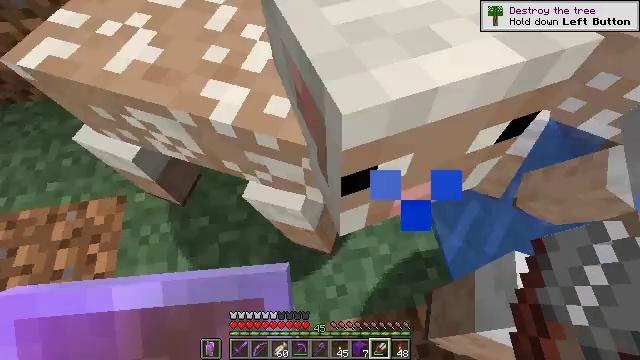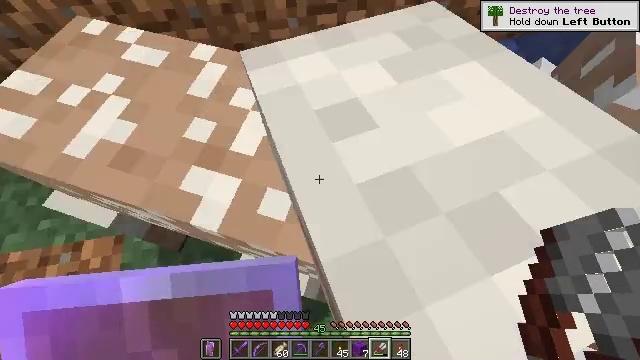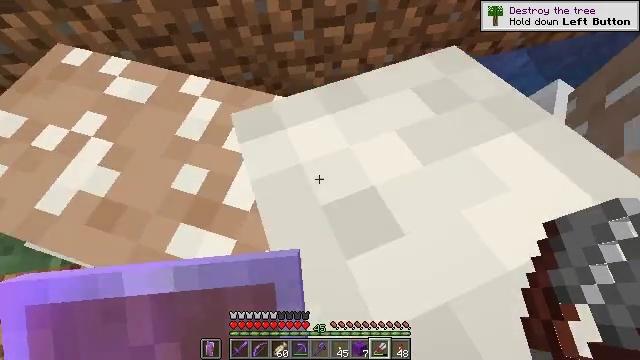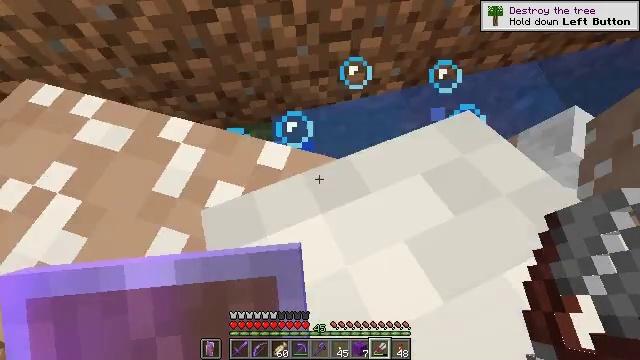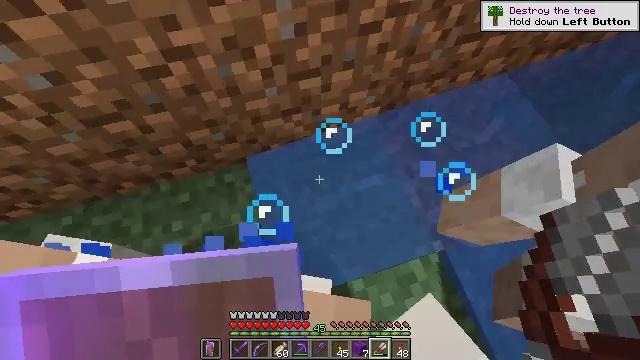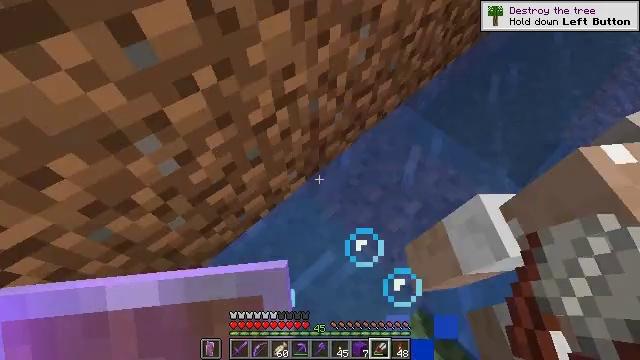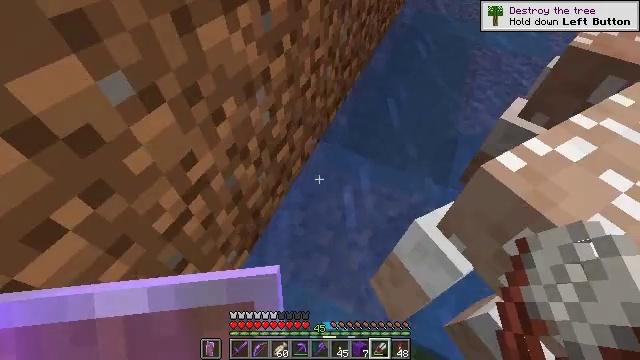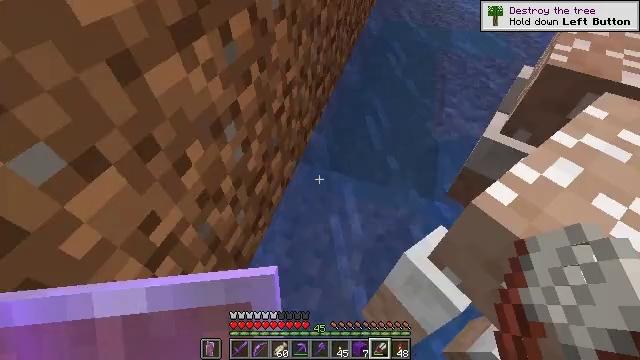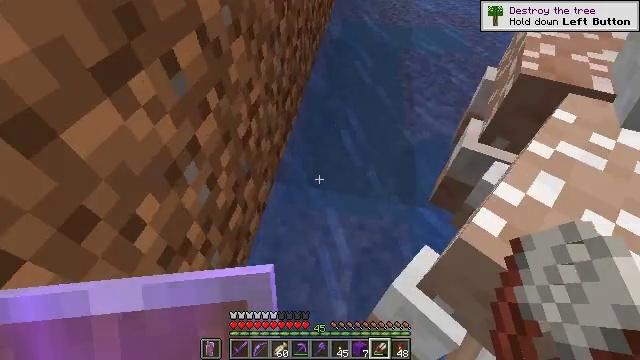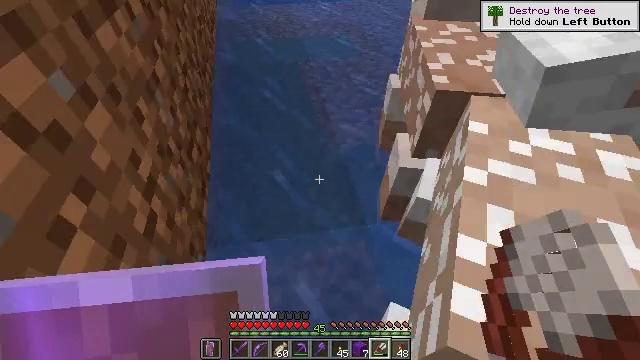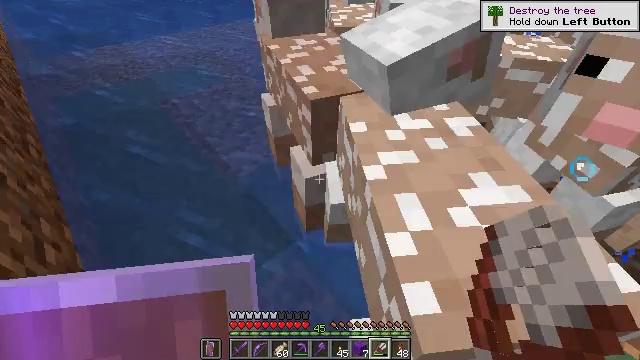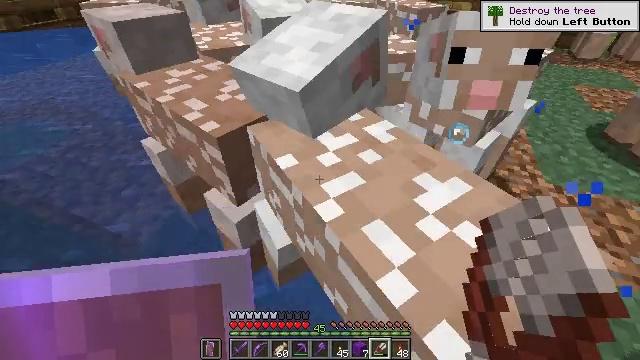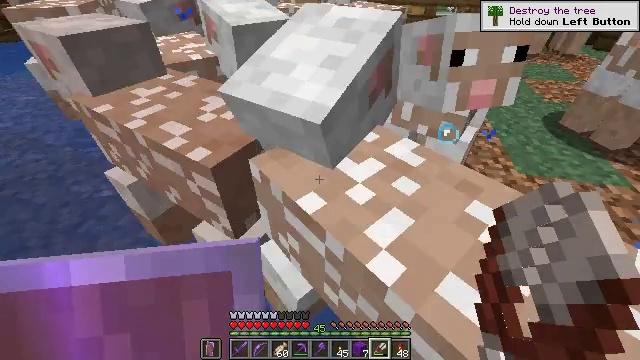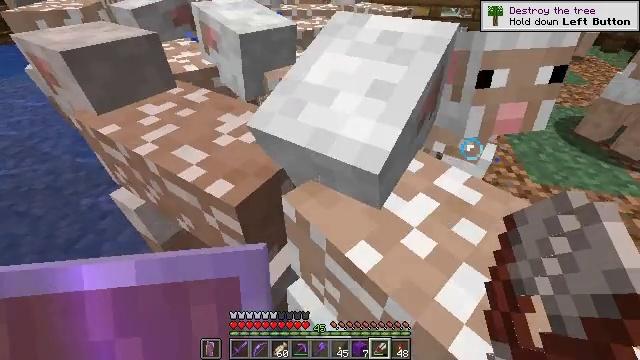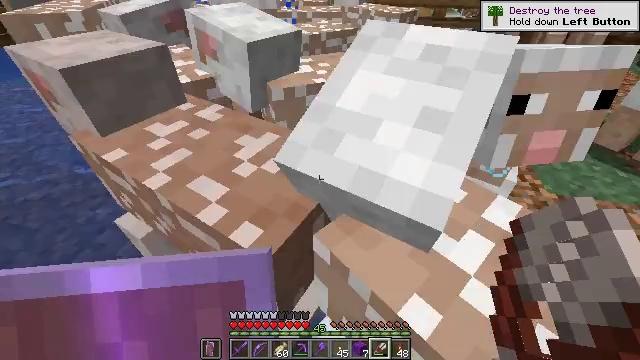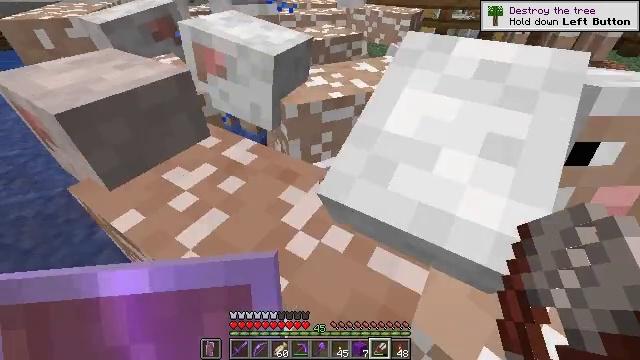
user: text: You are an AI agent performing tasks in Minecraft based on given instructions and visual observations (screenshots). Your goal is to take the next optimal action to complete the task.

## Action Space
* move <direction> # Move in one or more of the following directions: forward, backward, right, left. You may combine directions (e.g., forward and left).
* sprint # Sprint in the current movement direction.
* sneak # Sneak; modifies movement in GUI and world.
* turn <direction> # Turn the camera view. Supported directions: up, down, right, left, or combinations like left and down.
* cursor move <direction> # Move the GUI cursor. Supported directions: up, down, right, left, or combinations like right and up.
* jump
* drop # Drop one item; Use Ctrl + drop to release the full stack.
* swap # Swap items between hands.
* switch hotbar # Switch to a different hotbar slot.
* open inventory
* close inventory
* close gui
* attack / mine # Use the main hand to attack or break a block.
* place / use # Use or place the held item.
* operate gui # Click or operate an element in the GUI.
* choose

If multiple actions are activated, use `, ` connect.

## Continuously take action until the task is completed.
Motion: motion action
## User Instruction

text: Gather the light blue shulker box by attacking it.
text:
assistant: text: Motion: move forward
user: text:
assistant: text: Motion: move forward
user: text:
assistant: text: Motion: move forward
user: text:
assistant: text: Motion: move forward, turn right and up
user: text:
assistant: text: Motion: move forward, turn right and up
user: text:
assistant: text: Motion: move forward, turn right and up
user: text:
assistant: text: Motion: move forward, turn right and up
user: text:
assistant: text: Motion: move forward, turn right
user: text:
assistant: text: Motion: move forward, turn right and up
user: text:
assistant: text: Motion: move forward, turn right and up
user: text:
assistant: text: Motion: move forward, turn right and up
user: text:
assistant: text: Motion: move forward, turn right and up
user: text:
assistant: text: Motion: move forward
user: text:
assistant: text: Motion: move forward
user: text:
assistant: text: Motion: move forward
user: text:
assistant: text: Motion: move forward
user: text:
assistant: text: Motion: move forward
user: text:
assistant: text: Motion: move forward, turn left
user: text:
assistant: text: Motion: move forward
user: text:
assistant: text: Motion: move forward
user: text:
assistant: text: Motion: move forward
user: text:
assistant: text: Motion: move forward
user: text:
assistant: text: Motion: move forward
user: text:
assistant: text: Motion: move forward
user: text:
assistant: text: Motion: move forward
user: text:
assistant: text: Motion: move forward
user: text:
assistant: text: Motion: move forward
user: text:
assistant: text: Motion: move forward
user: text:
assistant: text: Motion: move forward
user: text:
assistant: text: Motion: move forward